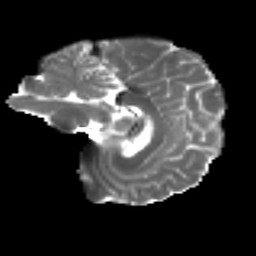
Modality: T2w
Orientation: sagittal
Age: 49
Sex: female
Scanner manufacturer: ge
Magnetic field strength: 3 T
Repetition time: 7.8 s
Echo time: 0.0611 s